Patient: sex F, age 44
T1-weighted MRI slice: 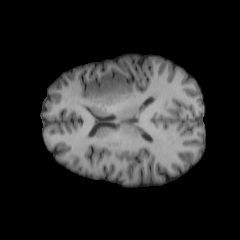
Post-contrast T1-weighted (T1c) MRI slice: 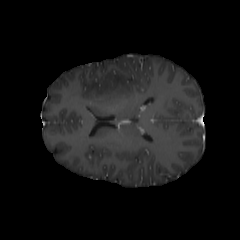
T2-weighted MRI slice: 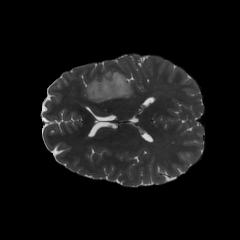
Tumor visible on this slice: yes
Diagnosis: Oligodendroglioma, IDH-mutant, 1p/19q-codeleted
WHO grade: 2